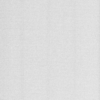
Label: dusty